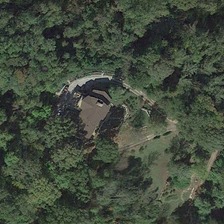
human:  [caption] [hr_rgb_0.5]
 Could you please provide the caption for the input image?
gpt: a building is surrounded by many green trees .

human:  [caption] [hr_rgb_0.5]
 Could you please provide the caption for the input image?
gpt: a building is surrounded by many green trees .

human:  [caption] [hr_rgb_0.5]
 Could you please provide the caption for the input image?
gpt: a building is surrounded by many green trees .

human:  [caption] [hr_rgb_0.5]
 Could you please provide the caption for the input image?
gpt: a building is surrounded by many green trees .

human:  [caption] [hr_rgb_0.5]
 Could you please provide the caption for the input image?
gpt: a building is surrounded by many green trees .